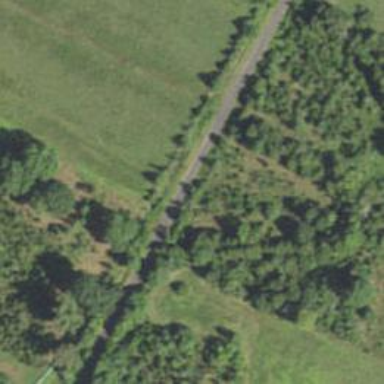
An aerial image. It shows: Row of trees in natural setting.